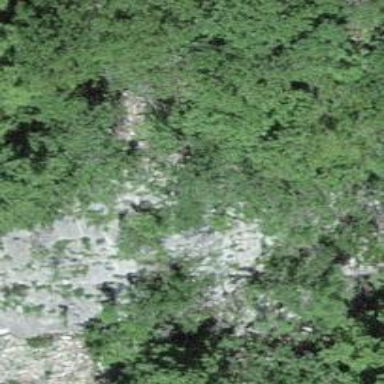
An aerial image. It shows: Cliff in nature.